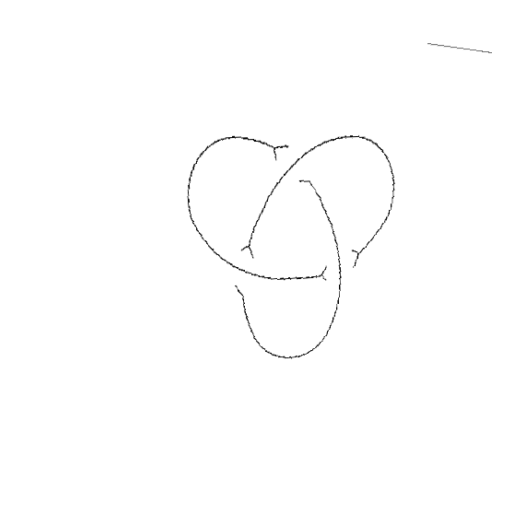
Crossing number: 3